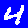
Digit: 4